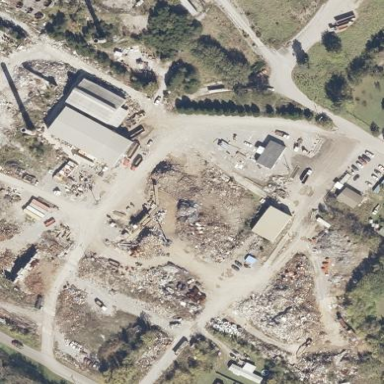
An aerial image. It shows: Scrap yard located in industrial area.